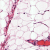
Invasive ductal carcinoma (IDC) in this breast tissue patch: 0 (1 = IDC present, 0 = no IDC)